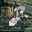
Label: 2